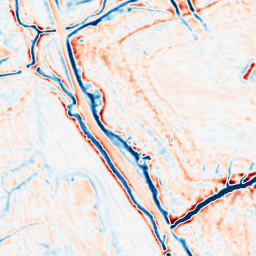
Category: multiscale
Decomposition family: dog_multiscale
Decomposition parameters: sigma_ratio: 1.4
n_scales: 3
base_sigma: 1
Upsampling method: bicubic
Upsampling parameters: scale: 4
Upsampling scale: 4